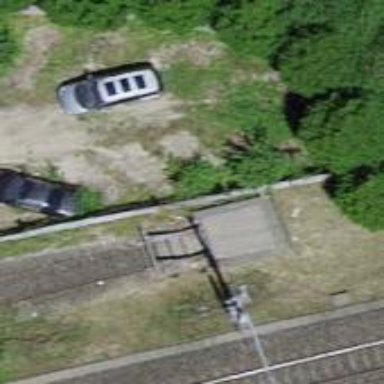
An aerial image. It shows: Single-track railway yard.